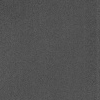
Atmospheric dust classification: dusty